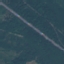
Land use / land cover class: Highway